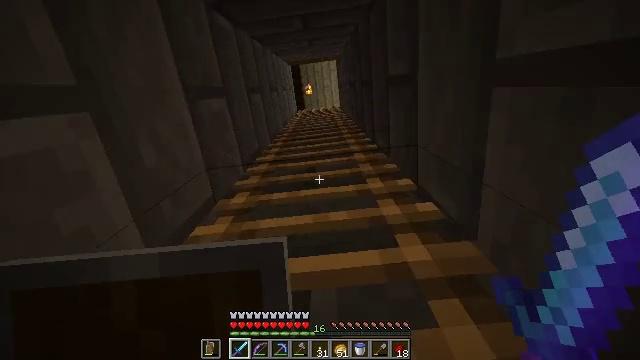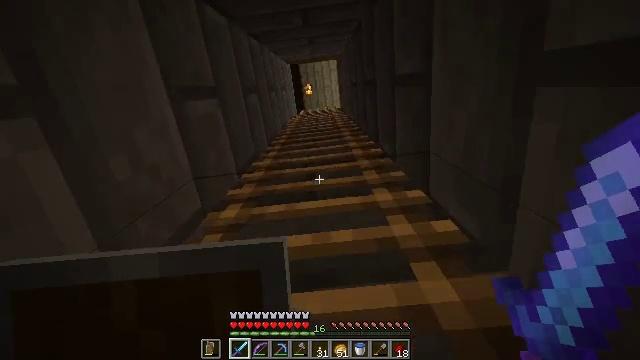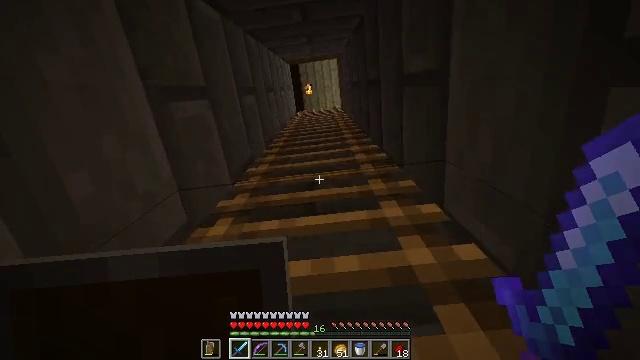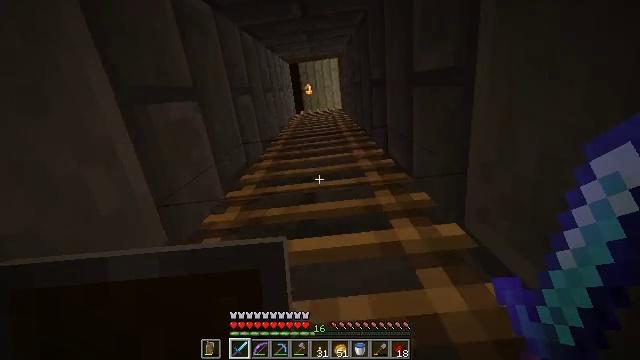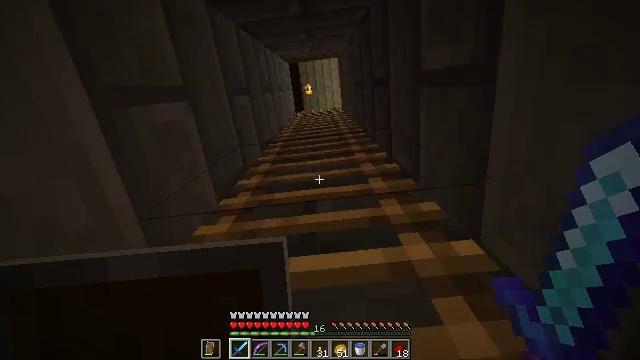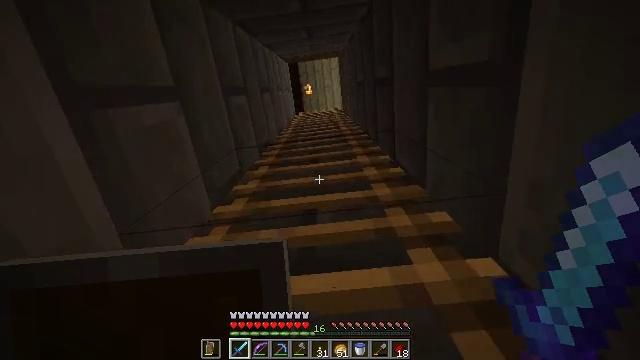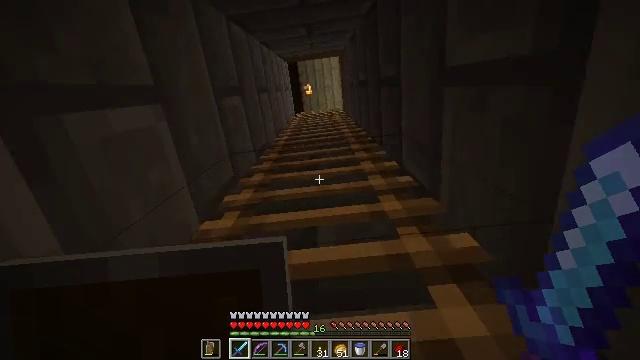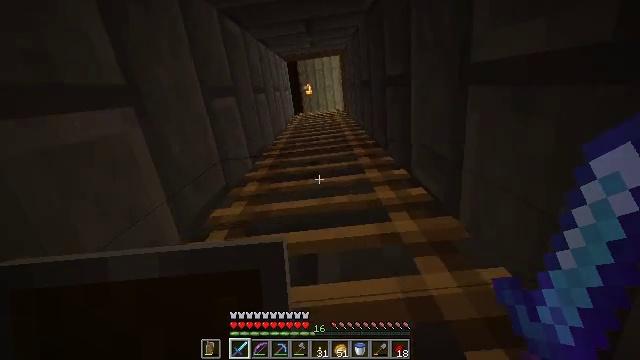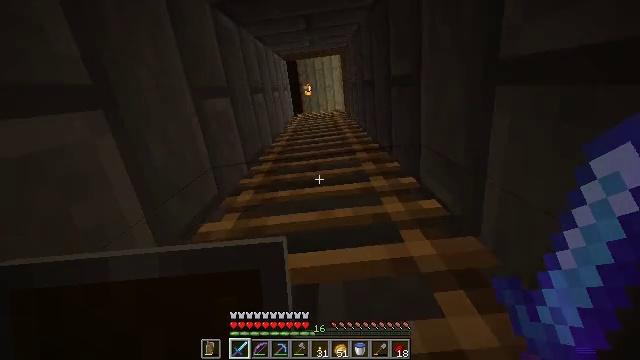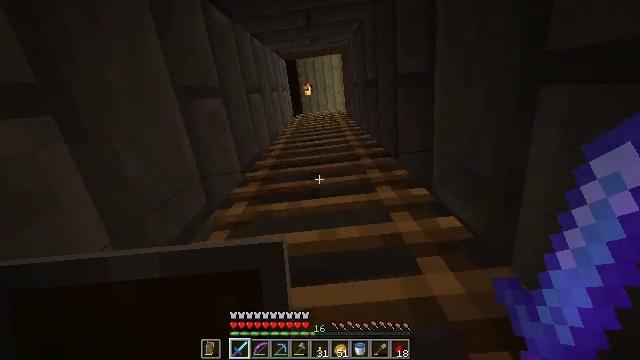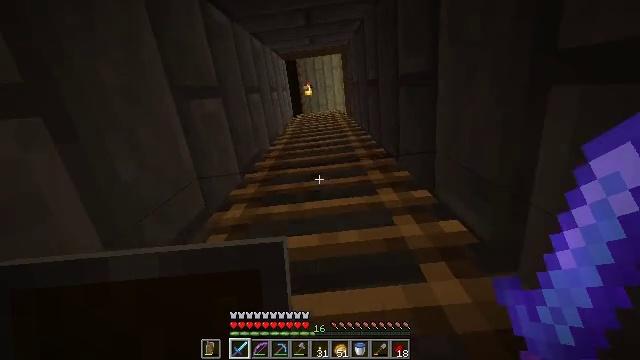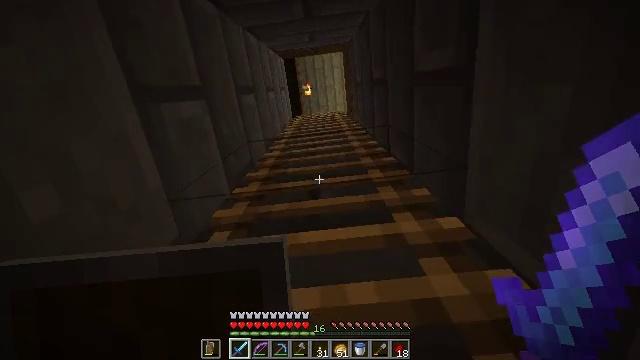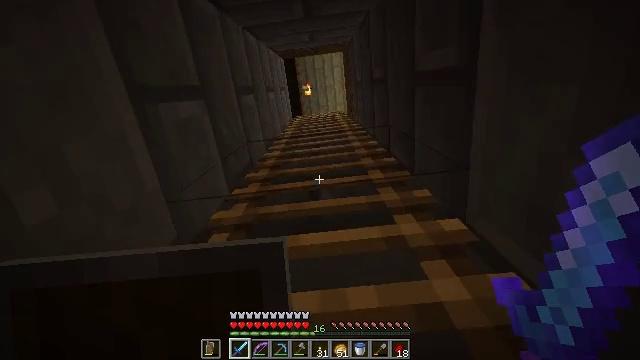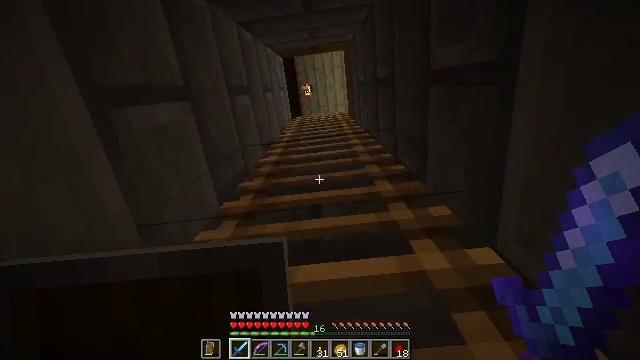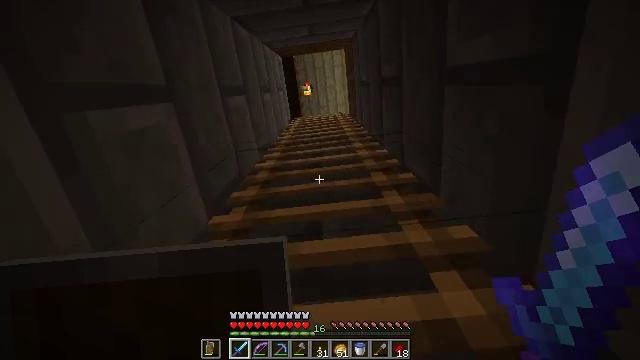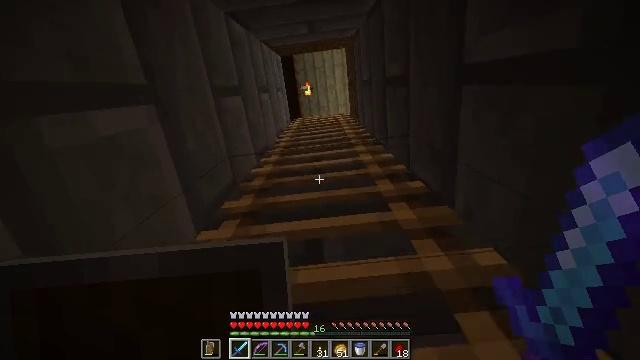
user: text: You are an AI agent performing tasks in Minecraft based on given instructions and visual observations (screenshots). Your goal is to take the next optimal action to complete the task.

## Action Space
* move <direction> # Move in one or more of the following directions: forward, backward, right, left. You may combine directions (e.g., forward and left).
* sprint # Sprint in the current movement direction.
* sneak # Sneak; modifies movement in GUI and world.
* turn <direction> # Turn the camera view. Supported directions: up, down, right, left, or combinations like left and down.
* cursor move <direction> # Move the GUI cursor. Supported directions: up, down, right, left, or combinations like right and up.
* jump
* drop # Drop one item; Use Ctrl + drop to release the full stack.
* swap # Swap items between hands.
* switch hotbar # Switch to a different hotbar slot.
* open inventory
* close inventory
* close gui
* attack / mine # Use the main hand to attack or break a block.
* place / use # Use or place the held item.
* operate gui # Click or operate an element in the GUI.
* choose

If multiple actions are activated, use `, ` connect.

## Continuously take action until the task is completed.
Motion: motion action
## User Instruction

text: Combine materials at the crafting table to get an observer.
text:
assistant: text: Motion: move forward, jump
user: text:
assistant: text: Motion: move forward, jump
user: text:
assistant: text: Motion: move forward, jump
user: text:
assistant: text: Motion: move forward, jump
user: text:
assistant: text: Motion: move forward, jump
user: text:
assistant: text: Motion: move forward, jump
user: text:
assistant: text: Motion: move forward, jump
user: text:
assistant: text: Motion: move forward, jump
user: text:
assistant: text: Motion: move forward, jump
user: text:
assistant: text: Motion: move forward, jump
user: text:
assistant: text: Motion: move forward, jump
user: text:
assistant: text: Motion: move forward, jump
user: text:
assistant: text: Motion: move forward, jump
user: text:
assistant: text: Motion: move forward, jump
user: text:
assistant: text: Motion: move forward, jump
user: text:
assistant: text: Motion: move forward, jump
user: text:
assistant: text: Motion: move forward, jump
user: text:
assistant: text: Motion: move forward, jump
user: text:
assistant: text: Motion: move forward, jump
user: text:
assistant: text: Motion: move forward, jump
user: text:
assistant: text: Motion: move forward, turn right, jump
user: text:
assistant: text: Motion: move forward, turn right, jump
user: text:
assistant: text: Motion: move forward, turn right, jump
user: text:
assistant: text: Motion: move forward, jump
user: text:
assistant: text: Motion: move forward, jump
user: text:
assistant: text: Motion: move forward, jump
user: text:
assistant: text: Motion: move forward, jump
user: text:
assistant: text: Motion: move forward, jump
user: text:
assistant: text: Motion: move forward, jump
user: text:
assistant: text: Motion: move forward, jump